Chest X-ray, PA view. Patient: 4 years old, sex M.
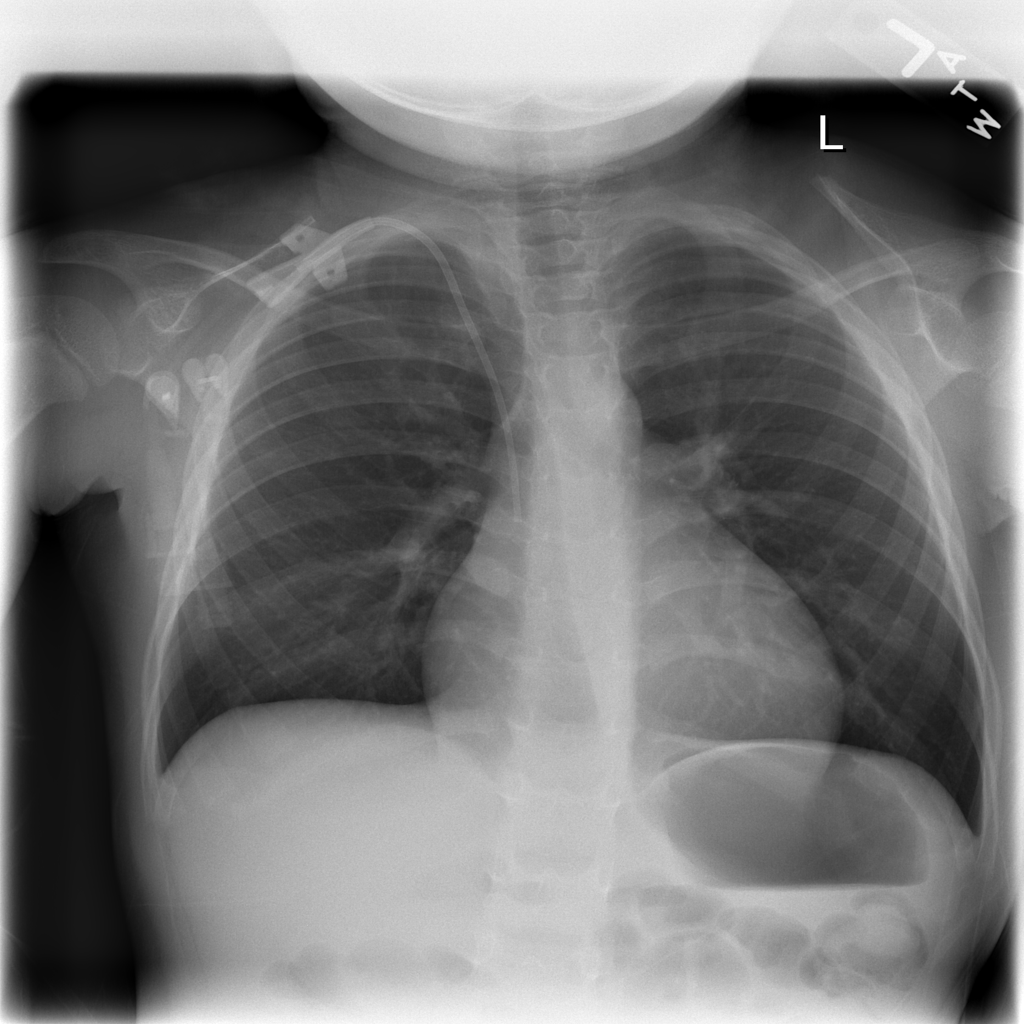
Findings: Cardiomegaly